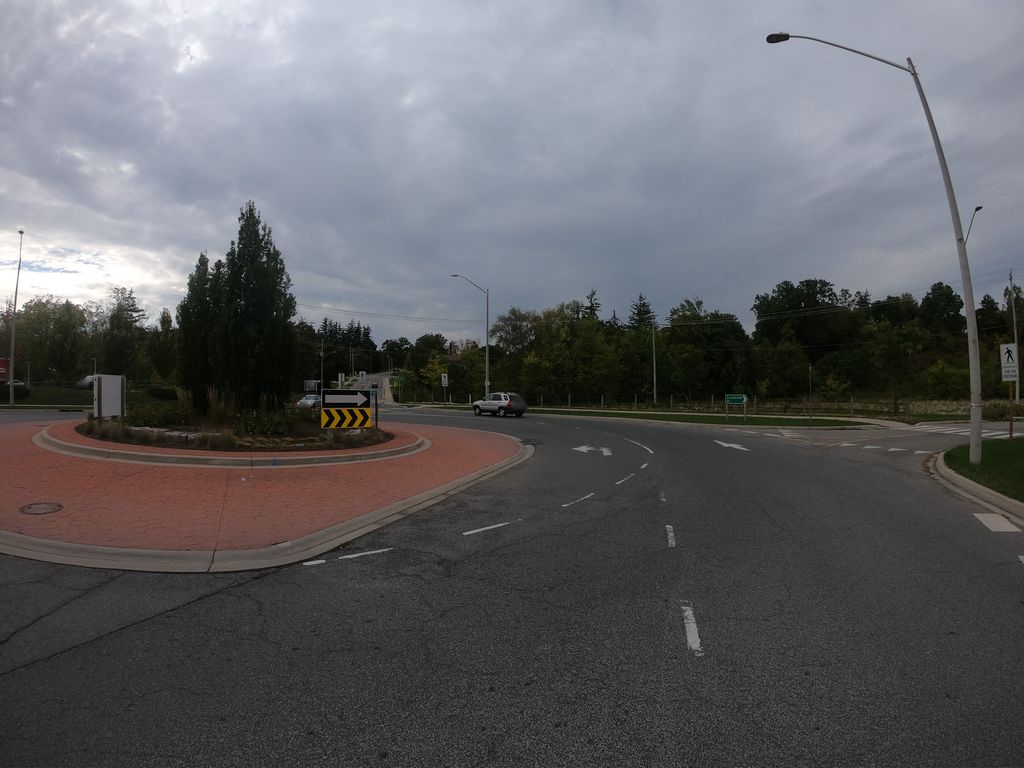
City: kitchener-waterloo